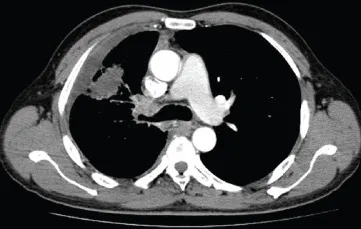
B - collapse consolidation of basal segment of the right upper lobe.
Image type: radiology (ct)